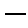
Label: line